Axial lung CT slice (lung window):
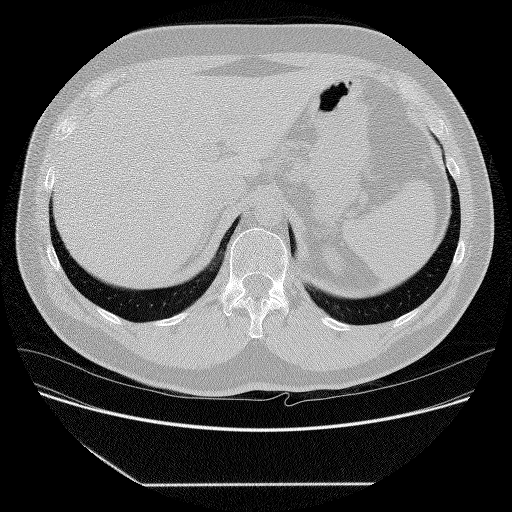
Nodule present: no